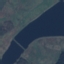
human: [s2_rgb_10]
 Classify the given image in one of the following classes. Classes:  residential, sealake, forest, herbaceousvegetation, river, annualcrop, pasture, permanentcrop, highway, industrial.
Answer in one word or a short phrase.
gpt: River